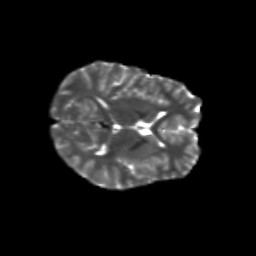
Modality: T2w
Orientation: axial
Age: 14
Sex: female
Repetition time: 9.512 s
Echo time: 0.089 s